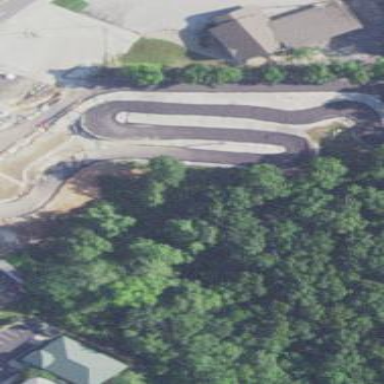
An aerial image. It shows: Raceway designed for motorsport karting.